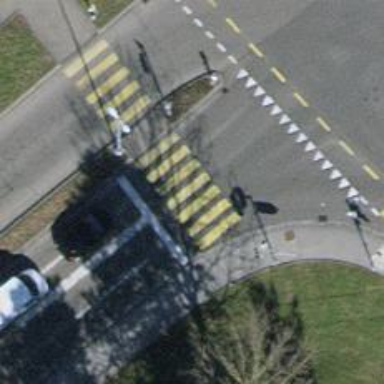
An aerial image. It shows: Road crossing with traffic signals.